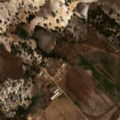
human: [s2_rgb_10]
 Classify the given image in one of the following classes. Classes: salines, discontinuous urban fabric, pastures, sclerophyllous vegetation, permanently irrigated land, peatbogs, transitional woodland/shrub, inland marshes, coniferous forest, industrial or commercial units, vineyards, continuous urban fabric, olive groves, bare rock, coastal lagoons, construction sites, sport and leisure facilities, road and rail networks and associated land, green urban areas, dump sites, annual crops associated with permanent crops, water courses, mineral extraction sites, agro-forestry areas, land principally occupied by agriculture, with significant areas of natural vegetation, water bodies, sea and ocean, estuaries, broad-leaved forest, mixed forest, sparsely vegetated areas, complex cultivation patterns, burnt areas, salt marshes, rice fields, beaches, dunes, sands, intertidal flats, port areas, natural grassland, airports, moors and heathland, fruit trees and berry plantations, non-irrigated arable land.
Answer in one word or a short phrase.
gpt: non-irrigated arable land, permanently irrigated land, agro-forestry areas, broad-leaved forest, mixed forest, transitional woodland/shrub